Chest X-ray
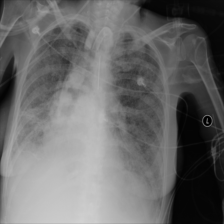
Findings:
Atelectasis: negative
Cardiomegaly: negative
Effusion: negative
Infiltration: negative
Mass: negative
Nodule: negative
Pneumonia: negative
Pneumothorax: negative
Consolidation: negative
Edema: negative
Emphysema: negative
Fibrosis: negative
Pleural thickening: negative
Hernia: negative